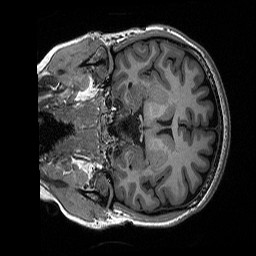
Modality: T1w
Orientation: coronal
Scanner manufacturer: siemens
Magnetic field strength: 3 T
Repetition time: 2.3 s
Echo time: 0.00298 s